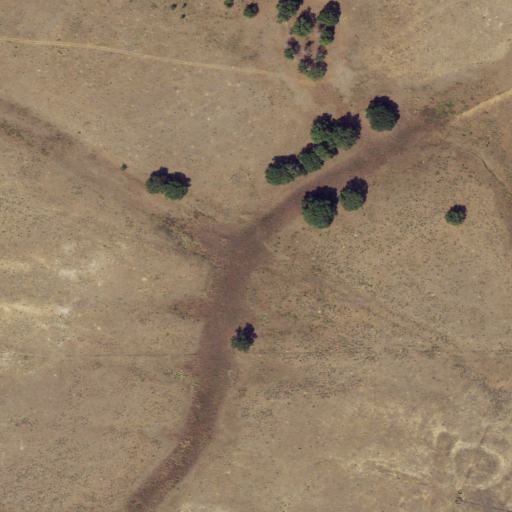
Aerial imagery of valley in Texas named Catfish Draw containing shrub, cultivated crops, and grassland